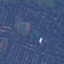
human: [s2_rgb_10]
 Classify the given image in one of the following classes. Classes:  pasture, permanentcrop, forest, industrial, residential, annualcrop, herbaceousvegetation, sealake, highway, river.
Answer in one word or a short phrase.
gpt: Residential